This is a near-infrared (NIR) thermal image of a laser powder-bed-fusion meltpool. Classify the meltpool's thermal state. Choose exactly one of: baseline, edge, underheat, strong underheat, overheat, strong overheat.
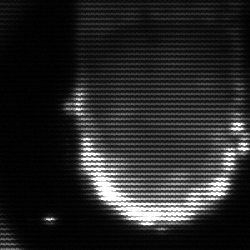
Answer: baseline